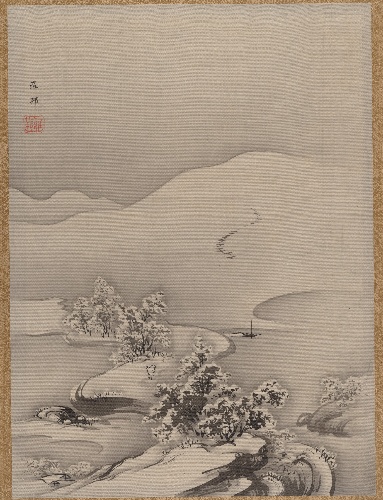
Artist: Hashimoto Gahō
Artist bio: Japanese, 1835–1908
Date: ca. 1885–89
Object type: Album leaf
Classification: Paintings
Medium: Album leaf; ink and color on silk
Culture: Japan
Period: Meiji period (1868–1912)
Dimensions: Image: 14 in. × 10 1/2 in. (35.6 × 26.7 cm)
Mat: 22 7/8 × 15 1/2 in. (58.1 × 39.4 cm)
Department: Asian Art
Credit line: Charles Stewart Smith Collection, Gift of Mrs. Charles Stewart Smith, Charles Stewart Smith Jr., and Howard Caswell Smith, in memory of Charles Stewart Smith, 1914
Accession year: 1914
Repository: Metropolitan Museum of Art, New York, NY
Tags: Lakes|Mountains|Landscapes